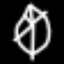
Label: leaf